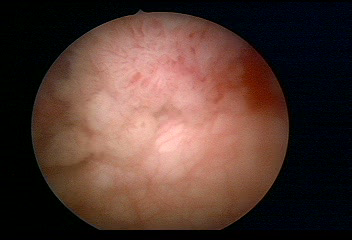
Modality: WLC
Class: Malignant
Subclass: LowGradePapillary
Lesion: L1
Stage: Ta
Morphology: Papillary
Bladder cancer association: Yes
Annotated structures: Tumor